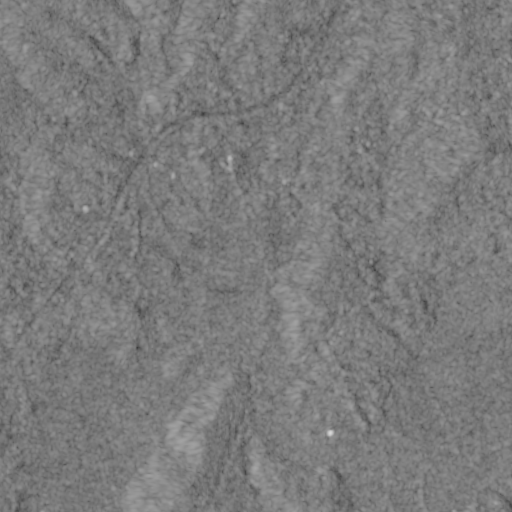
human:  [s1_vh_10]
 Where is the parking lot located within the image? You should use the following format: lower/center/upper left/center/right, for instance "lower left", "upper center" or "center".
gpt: The parking lot is located in the lower right of the image.
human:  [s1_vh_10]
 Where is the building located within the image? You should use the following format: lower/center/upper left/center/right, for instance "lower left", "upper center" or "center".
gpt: The building is located in the upper left of the image.
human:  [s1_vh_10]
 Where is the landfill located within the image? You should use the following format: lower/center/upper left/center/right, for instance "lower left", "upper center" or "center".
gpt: There is no landfill in the image.

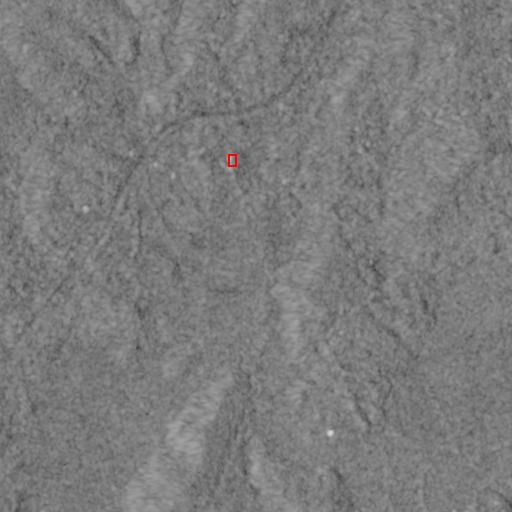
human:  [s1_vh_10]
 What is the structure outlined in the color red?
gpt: The structure outlined in red is a building.
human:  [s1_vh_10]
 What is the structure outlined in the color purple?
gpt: There is no purple outline.